Question: Consider following scenario in Joomla user access.
I have two users; and .
mapped to and mapped to . Also, is mapped to View .

For , i set Edit, Delete permission as for (permission for all other groups as ) and View access level is set to
So, It should let User2 to edit Article1 and User1 to view article.
1. Since User2 can edit will he be able to view article as well ?
2. Is there anyway of controlling Joomla article access per user ?
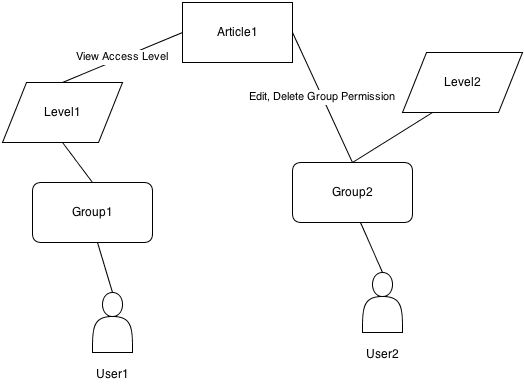
Answer: One thing is that "seeing" and "doing" are treated separately. So one place you can make a mistake is to give a user an action permission on something she can't see. On the other hand. You need to add user2 to Group 1 either directly or by inheritance i.e. make group2 inherit from group1. You could also add Group 2 to access level 1.
To control by user in the implementation in the CMS you would need to make a group that only contained that user. The only exception is "edit own."
However with plugins or with your own implementation of acl using JAccess you have the possibility to do many other approaches.